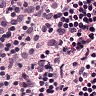
Metastatic tissue present: no